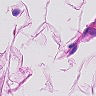
Metastatic tissue present: no